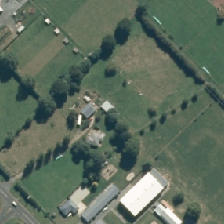
Land cover: urban_build_up